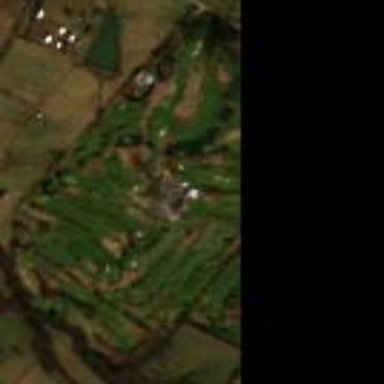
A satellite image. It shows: Golf course.